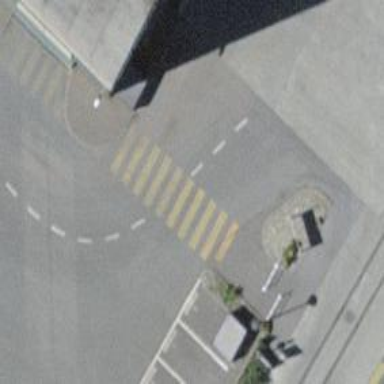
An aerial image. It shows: Zebra crossing on the road.